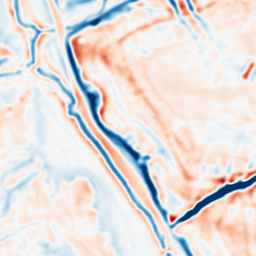
Category: multiscale
Decomposition family: dog
Decomposition parameters: sigma_low: 2
sigma_high: 5
Upsampling method: sinc_hamming
Upsampling parameters: scale: 8
kernel_size: 16
Upsampling scale: 8